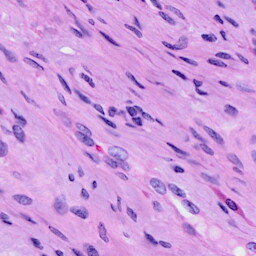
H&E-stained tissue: Cervix